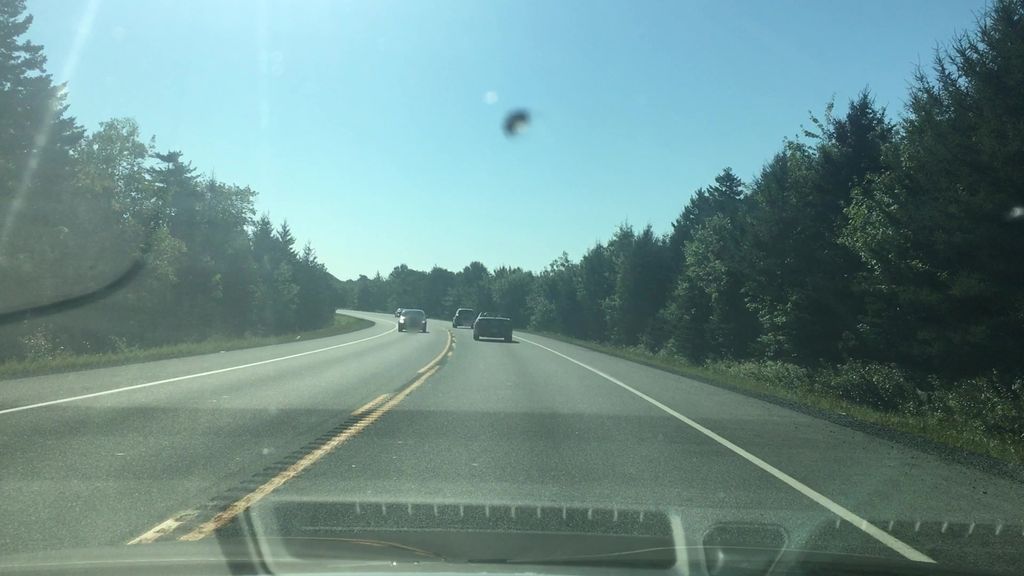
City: halifax